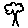
Label: tree